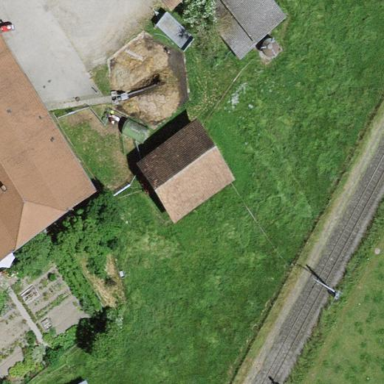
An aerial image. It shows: Barn.